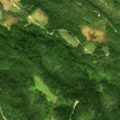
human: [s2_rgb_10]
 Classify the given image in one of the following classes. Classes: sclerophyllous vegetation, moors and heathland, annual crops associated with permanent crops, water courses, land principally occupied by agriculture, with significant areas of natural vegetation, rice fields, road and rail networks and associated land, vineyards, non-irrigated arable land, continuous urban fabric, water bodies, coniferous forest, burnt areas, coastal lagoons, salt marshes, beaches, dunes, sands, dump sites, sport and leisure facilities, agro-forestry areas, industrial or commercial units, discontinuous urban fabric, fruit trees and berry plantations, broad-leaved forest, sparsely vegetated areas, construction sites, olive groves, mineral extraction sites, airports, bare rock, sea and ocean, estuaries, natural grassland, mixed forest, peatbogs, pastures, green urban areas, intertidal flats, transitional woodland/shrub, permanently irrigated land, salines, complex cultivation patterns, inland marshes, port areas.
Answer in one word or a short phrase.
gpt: coniferous forest, transitional woodland/shrub